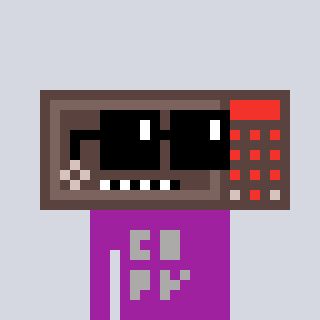
a pixel art character with square black sunglasses, a wallsafe-shaped head and a magenta-colored body on a cool background